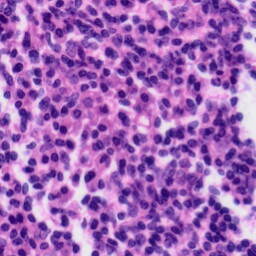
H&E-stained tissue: Tonsil